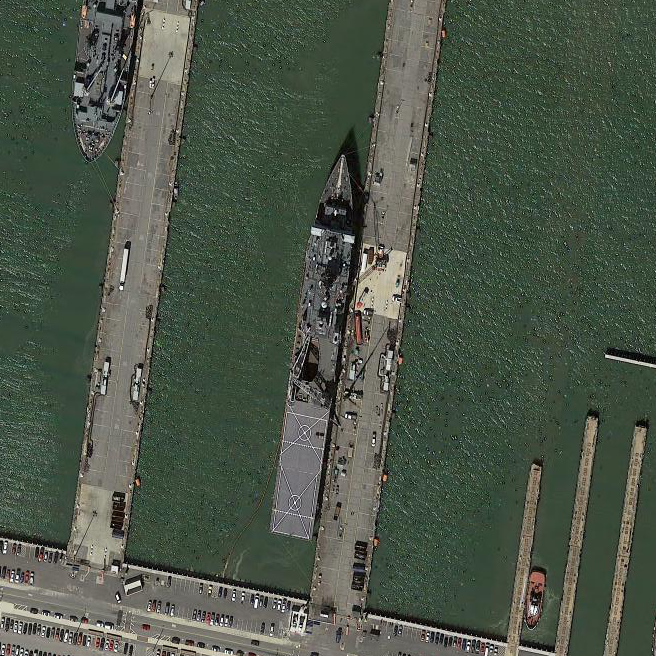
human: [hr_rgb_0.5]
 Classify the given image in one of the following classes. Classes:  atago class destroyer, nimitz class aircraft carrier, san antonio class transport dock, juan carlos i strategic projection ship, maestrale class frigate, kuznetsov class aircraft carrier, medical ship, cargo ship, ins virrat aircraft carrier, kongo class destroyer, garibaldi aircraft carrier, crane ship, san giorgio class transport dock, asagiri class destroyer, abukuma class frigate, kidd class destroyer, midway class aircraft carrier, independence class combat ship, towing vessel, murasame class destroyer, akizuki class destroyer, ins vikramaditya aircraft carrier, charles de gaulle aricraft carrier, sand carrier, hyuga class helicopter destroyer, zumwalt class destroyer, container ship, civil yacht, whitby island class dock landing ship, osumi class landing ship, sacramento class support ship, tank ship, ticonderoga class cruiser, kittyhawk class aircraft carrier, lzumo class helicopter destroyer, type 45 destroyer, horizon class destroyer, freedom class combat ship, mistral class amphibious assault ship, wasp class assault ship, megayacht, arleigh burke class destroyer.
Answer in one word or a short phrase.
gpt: Whitby Island class dock landing ship